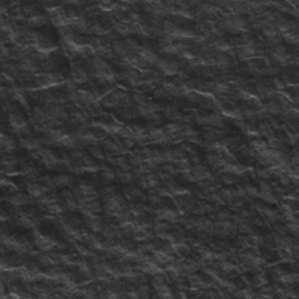
Label: frost